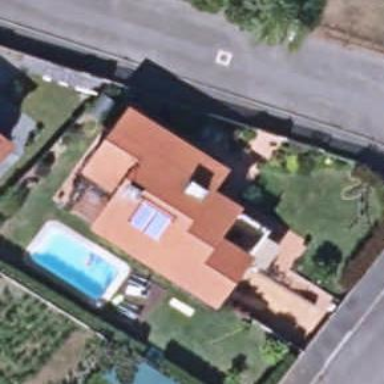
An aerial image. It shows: Simple house.